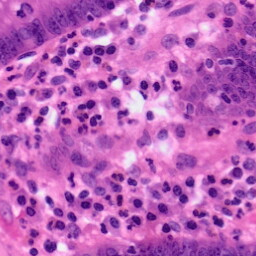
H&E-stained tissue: Pancreatic